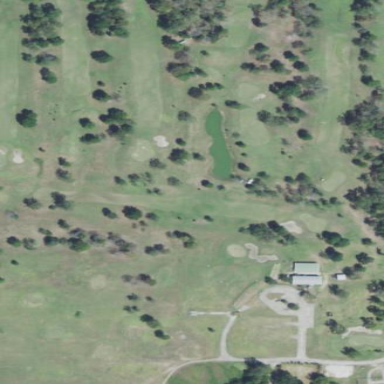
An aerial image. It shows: Golf course surrounded by greenery.